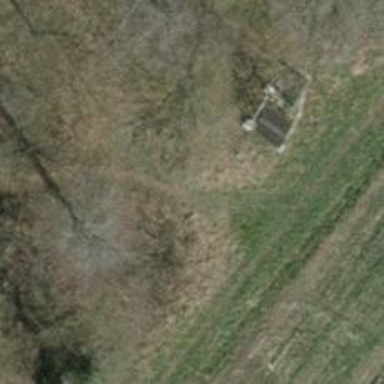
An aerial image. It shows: Shelter that serves as hunting stand.